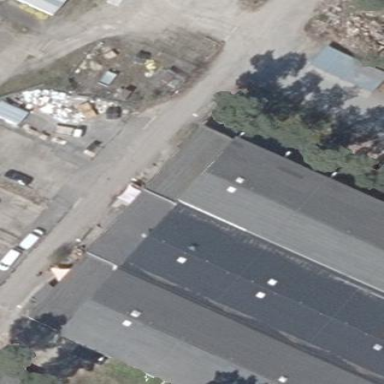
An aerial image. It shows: Commercial building with gabled roof made of tar paper.